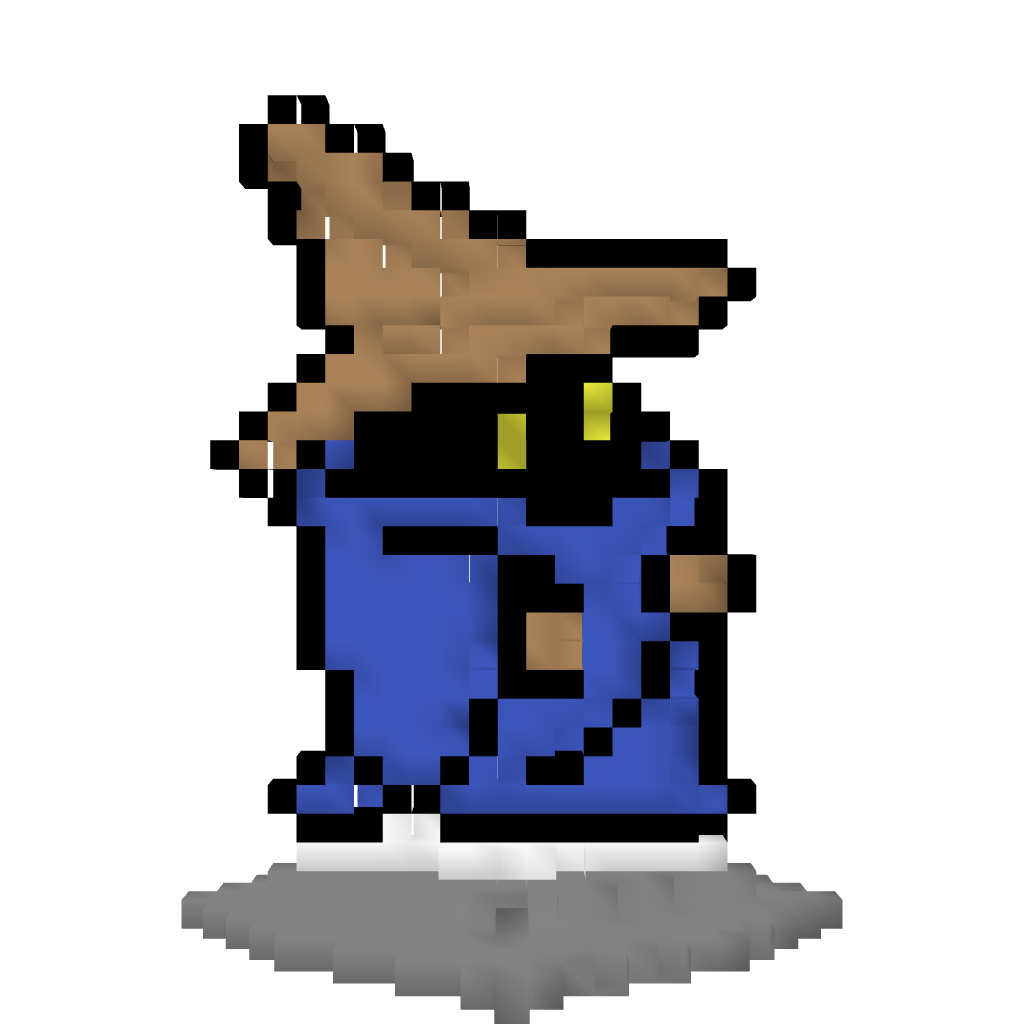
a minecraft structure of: Black Mage FF1 (NES) high quality